A spectrogram of one vibration snapshot from a rotating bearing is shown (time on one axis, frequency on the other). Classify the bearing condition as one of: normal, inner_race, outer_race, ball.
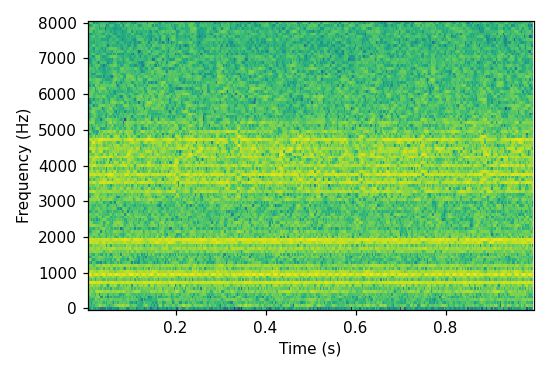
Answer: outer_race